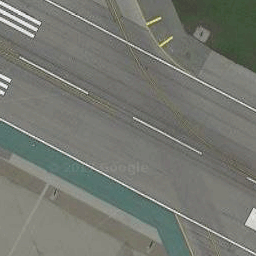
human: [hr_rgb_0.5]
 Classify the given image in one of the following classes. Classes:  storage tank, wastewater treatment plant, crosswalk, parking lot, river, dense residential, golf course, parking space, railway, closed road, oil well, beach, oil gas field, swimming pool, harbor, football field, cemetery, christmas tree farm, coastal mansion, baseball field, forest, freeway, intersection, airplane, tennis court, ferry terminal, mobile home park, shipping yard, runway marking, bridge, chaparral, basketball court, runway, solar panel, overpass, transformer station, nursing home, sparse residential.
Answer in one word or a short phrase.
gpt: runway